三年级 · 算术
笔算, 带*的要验算。
$45 \times 76=$
$910 \div 7=$
$11 \times 32=$

$25 \times 24=$

$* 417 \div 6=$
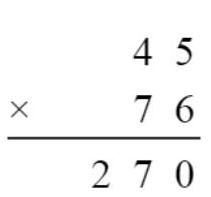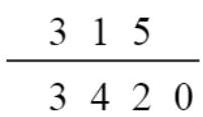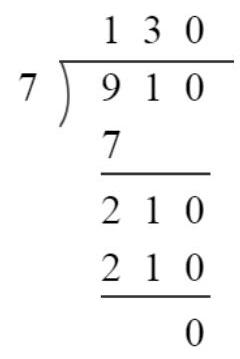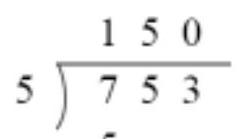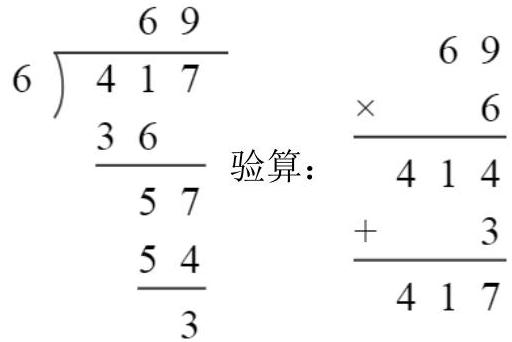
答案: $3420 ; 130 ; 352$

$150 \ldots . .3 ; 600 ; 69 \ldots . .3$

【分析】两位数乘两位数：先用第二个因数的个位去乘第一个因数, 得数的末位与第一个因数的个位对齐; 再用第二个因数的十位去乘第一个因数, 得数末位与第二个因数的十位对齐; 然后把两次乘的积加起来。

三位数除以一位数笔算法则, 先看被除数的最高位上的数字, 如果最高位上的数字比除数小, 就看被除数的前两位, 商写在十位上; 除到被除数的哪一位, 商就写在哪一位的上面。有余数的除法的验算方法: 商 $\times$ 除数＋余数＝被除数。

【详解】 $5 \times 76=3420 \quad 910 \div 7=130$

$11 \times 32=352$

$* 753 \div 5=150 \ldots . .3$
$\begin{array}{r}11 \\ \times \quad 32 \\ \hline 22 \\ 33 \\ \hline 352\end{array}$

150
$\begin{array}{r}150 \\ \times \quad 5 \\ \hline 750\end{array}$
$\begin{array}{r} \\ +\quad 3 \\ \hline 753\end{array}$
$25 \times 24=600$
$* 417 \div 6=69 \ldots . .3$
$\begin{array}{r}25 \\ \times \quad 24 \\ \hline 100 \\ \hline 500 \\ \hline 600\end{array}$